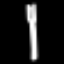
Label: fork